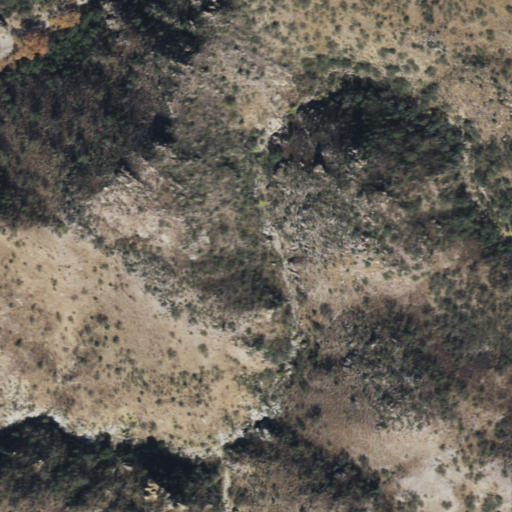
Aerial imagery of valley in Arizona named Tonto Canyon containing shrub and unknown